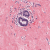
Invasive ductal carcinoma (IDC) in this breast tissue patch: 0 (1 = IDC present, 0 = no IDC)